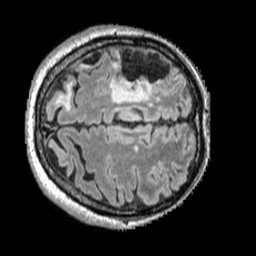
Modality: FLAIR
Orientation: axial
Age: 49
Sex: male
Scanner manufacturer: siemens
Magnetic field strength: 3 T
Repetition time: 5 s
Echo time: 0.387 s